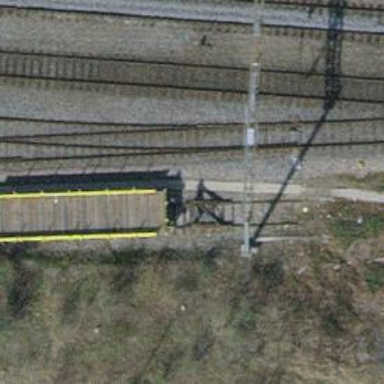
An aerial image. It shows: Railway buffer stop.